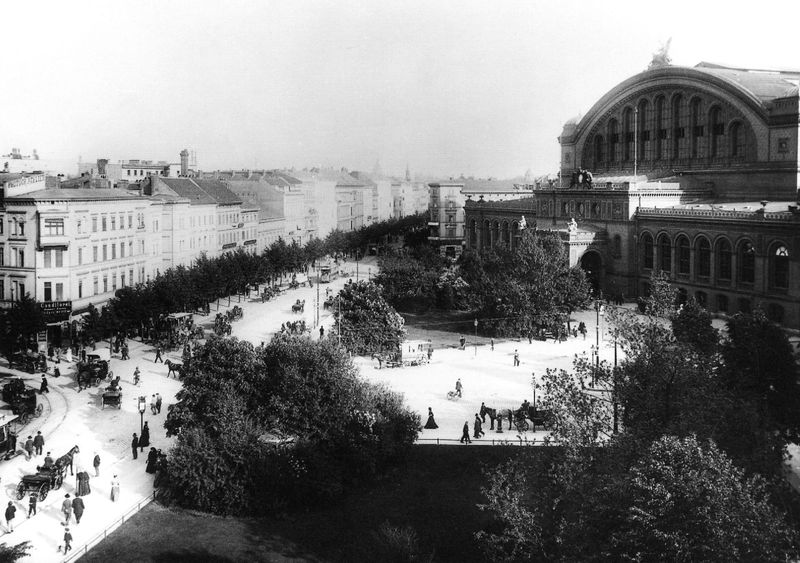
Titel: Anhalter Bahnhof in Berlin
Standort: Berlin, Anhalter Bahnhof (EU - D)
Schlagwörter: baum, himmel, bäume, menschen, stadt, fenster, jahrhundertwende, laterne, laternen, paris, straße, park, versammlung, architektur, bild, häuser, natur, büsche, pferd, pferde, fassade, fassaden, dächer, allee, spazieren, droschke, kutsche, kutschen, platz, promenade, halle, foto, fotografie, stadtansicht, berlin, schwarz-weiß, bahnhof, arkaden, vorhof, schlendern, vorplatz, innenstadt, olatz, freiraum, bahnhofsplatz, treffpunkt, bahnhofsvorplatz, keine autos, große stadt, dreigeschössig, civic center